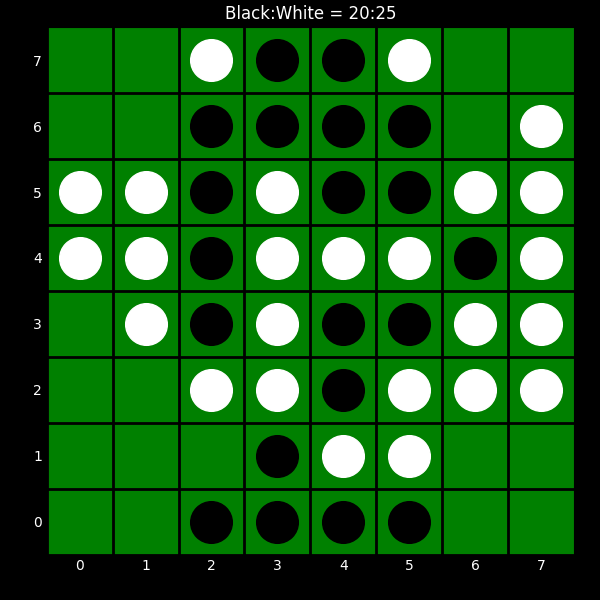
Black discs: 20
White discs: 25